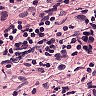
Metastatic tissue present: no